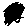
Label: zigzag